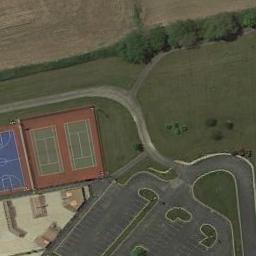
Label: tennis_court